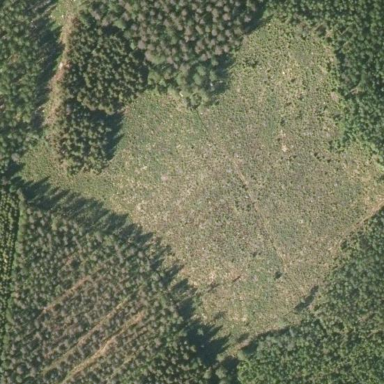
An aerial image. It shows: Clearcut man-made area surrounded by scrub vegetation.